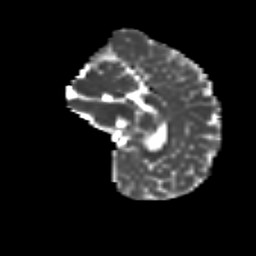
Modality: MD
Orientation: sagittal
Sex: male
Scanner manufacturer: siemens
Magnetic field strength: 3 T
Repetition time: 5 s
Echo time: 0.071 s